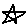
Label: star